Breast ultrasound image
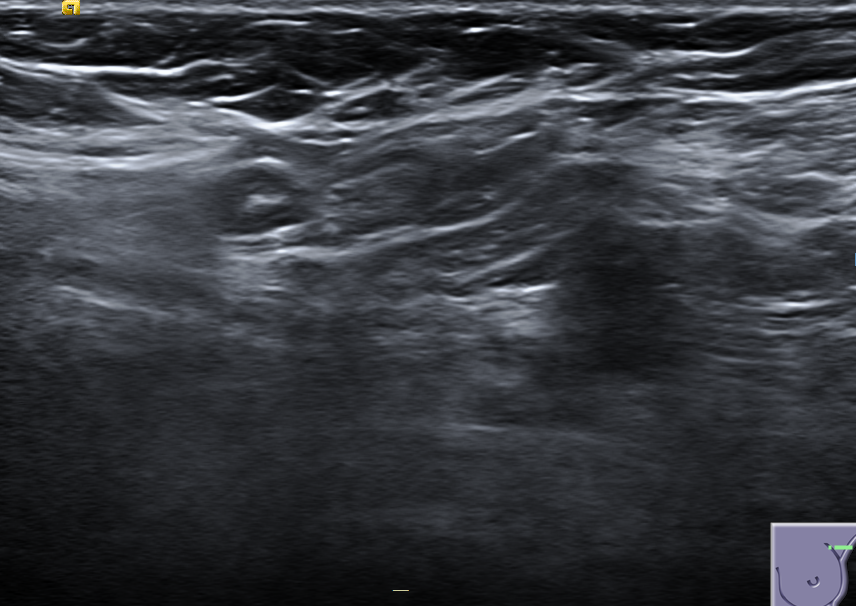
Diagnosis: normal